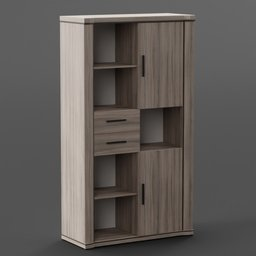
Label: furniture